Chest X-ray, AP view. Patient: 24 years old, sex M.
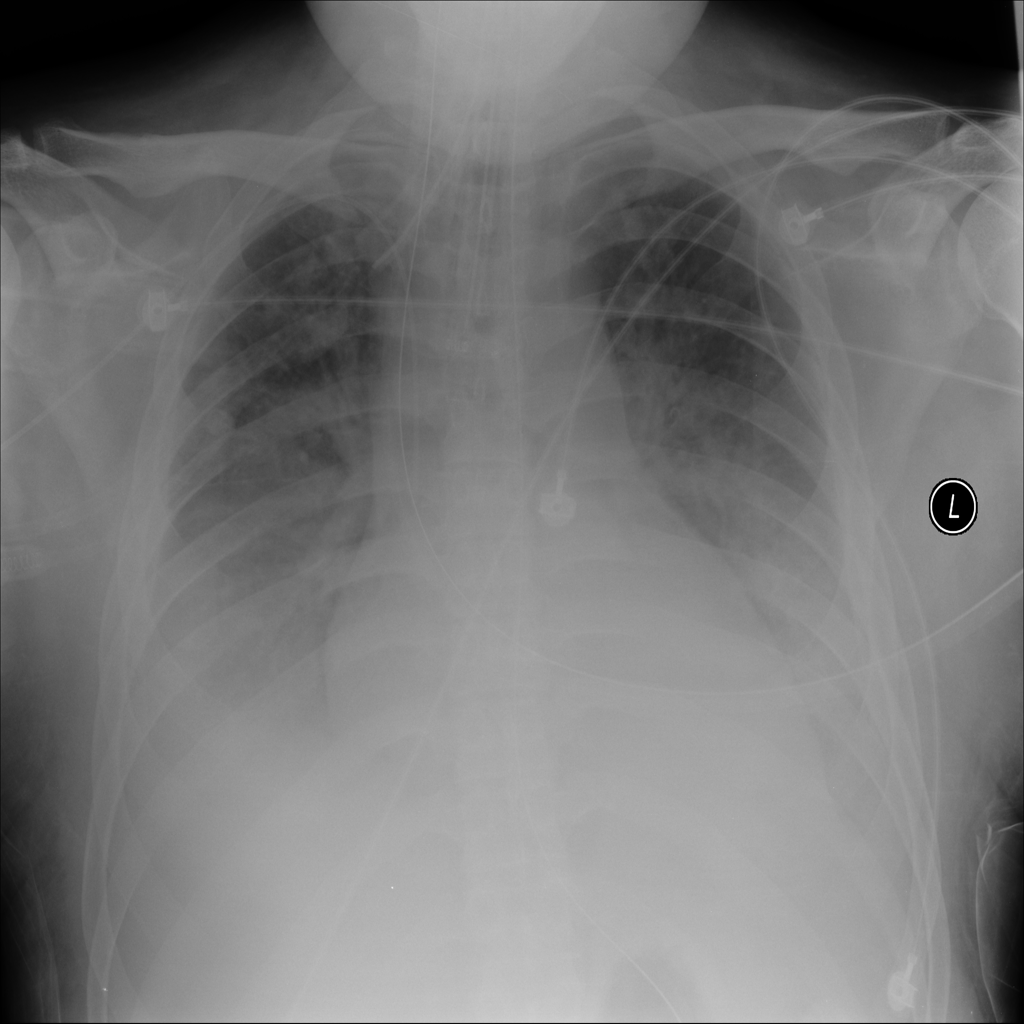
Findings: No Finding